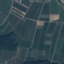
Land use / land cover class: PermanentCrop